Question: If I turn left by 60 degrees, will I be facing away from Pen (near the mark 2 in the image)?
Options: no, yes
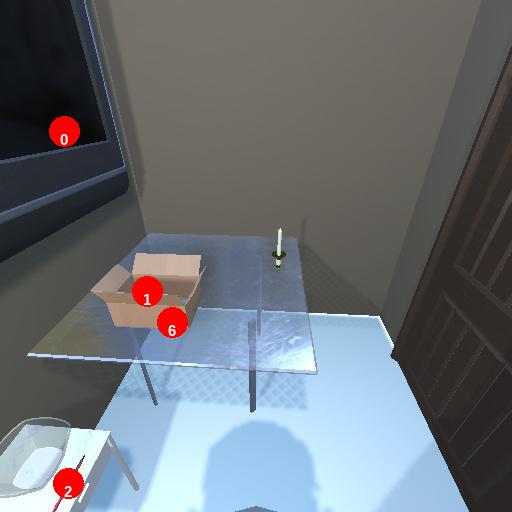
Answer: no